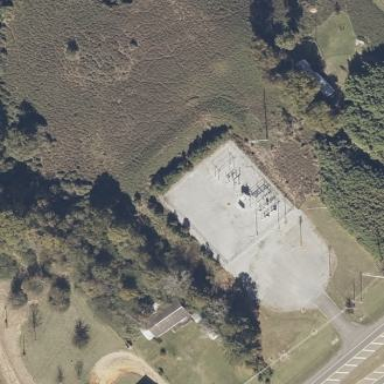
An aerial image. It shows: Distribution substation surrounded by fence.